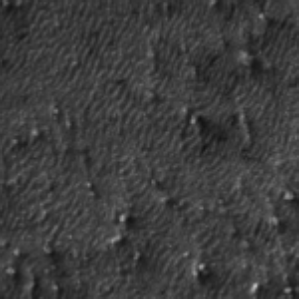
Label: frost